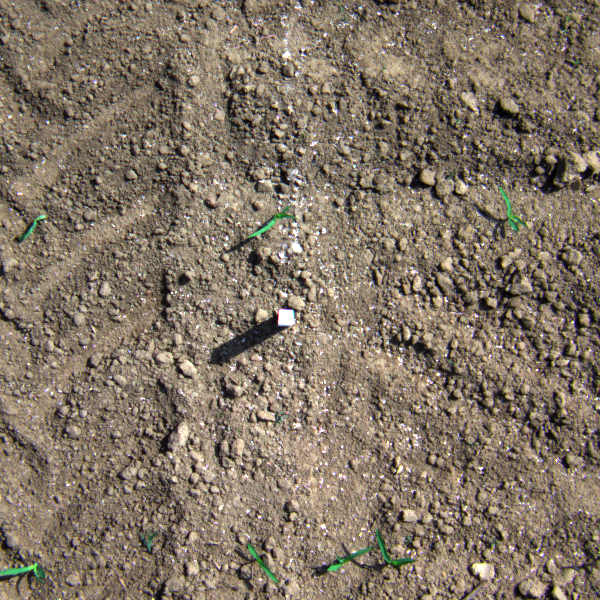
Acquisition date: 2023-05-25
Tile: 0363
Annotated plant instances:
label: amaranth
label: weed_other
label: maize
label: maize
label: maize
label: maize
label: weed_other
label: weed_other
label: weed_other
label: weed_other
label: weed_other
label: weed_other
label: barnyard_grass
label: barnyard_grass
label: barnyard_grass
label: maize
label: weed_other
label: maize
label: maize
label: weed_other
label: amaranth
label: weed_other
label: weed_other
label: weed_other
label: amaranth
label: amaranth